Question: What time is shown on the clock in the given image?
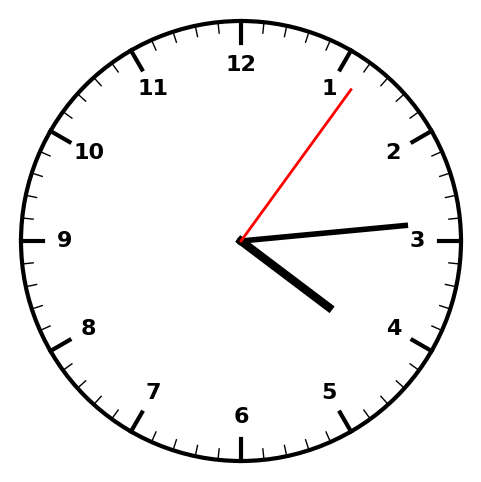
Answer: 04:14:06